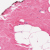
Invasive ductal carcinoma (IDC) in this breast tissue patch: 0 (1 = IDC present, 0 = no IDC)